Question: A client has a massive WordPress uploads folder with 7 or 8 size versions of each file.
I'm looking to filter out all images that have '-NNNxNNN' as part of the file name - "NNN" being any number. For eg:
- '7Metropolis711.jpg'- '7Metropolis711-792x373.jpg'
I'm using Automator for this, and I'm just looking for the Applescript to filter out those files from the inputted folder of files.. IE:

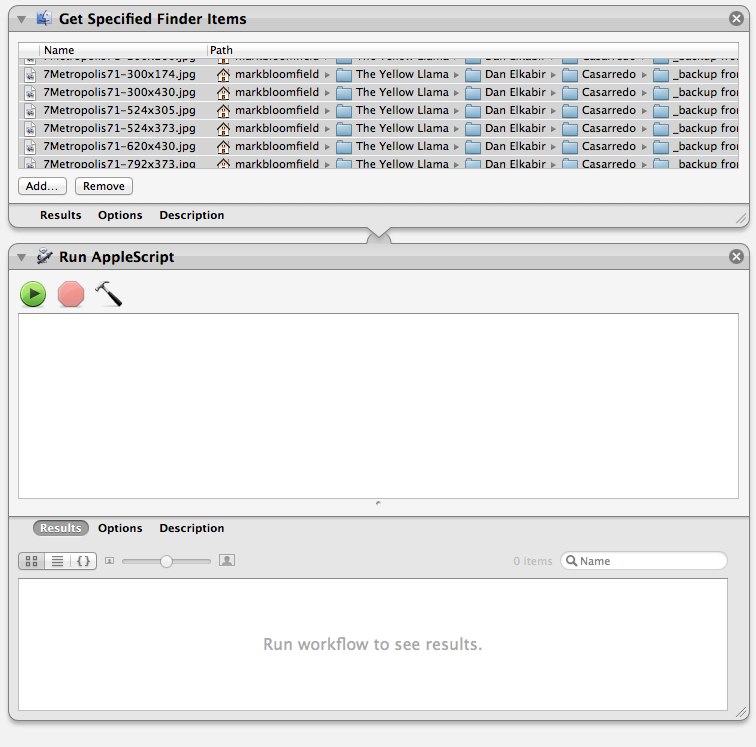
Answer: Here is another approach:
'''
on run {input}
set newList to {}
repeat with aFile in input
tell application "System Events" to set fileName to name of aFile
try
set variableName to do shell script "echo " & quoted form of fileName & " | grep -Eo [0-9]{3}x[0-9]{3}"
on error
set end of newList to (aFile's contents)
end try
end repeat
return newList
end run
'''